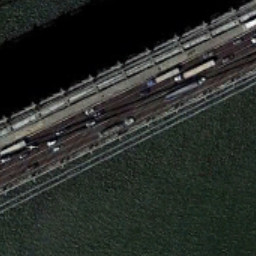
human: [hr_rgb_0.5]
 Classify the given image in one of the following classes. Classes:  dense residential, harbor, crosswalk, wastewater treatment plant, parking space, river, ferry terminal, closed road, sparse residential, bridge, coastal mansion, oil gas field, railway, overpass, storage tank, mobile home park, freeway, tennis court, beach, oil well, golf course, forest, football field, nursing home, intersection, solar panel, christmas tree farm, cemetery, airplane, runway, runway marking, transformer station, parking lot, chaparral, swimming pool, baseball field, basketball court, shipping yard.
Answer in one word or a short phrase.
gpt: bridge